Interaction volume radius: 5 \u00c5
Interaction volume height: 20 \u00c5
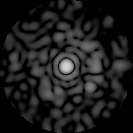
Disorder parameter: 0.7826